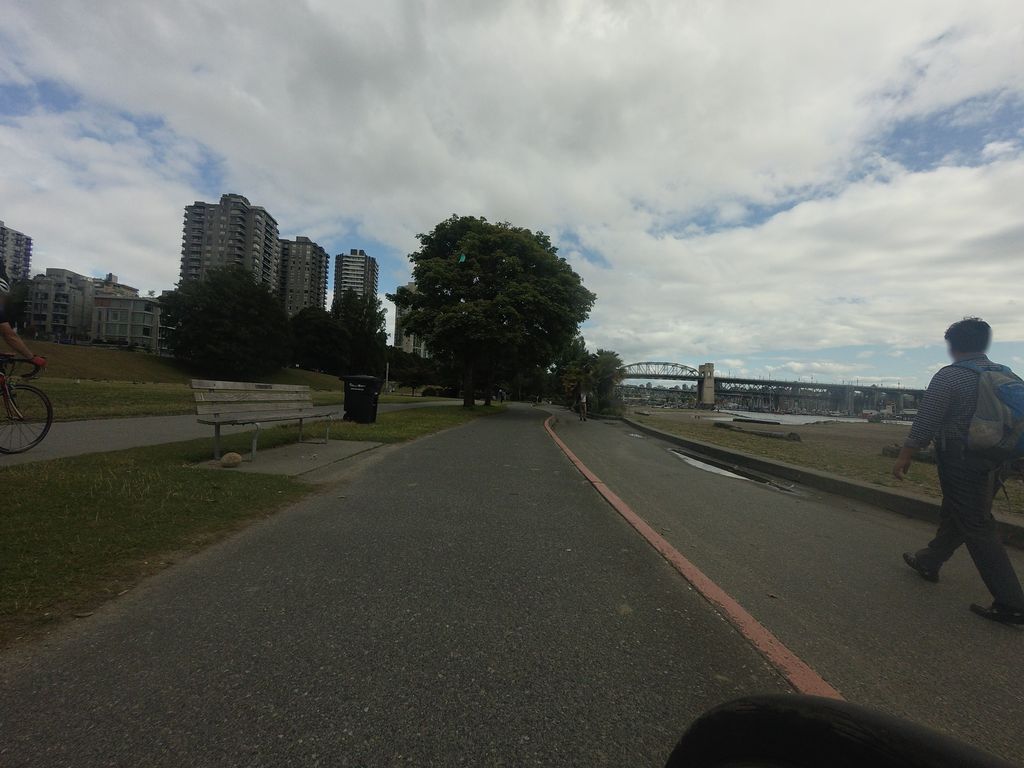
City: vancouver